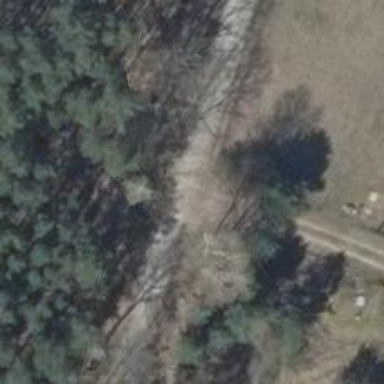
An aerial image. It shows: Grass track with Grade 4 tracktype.